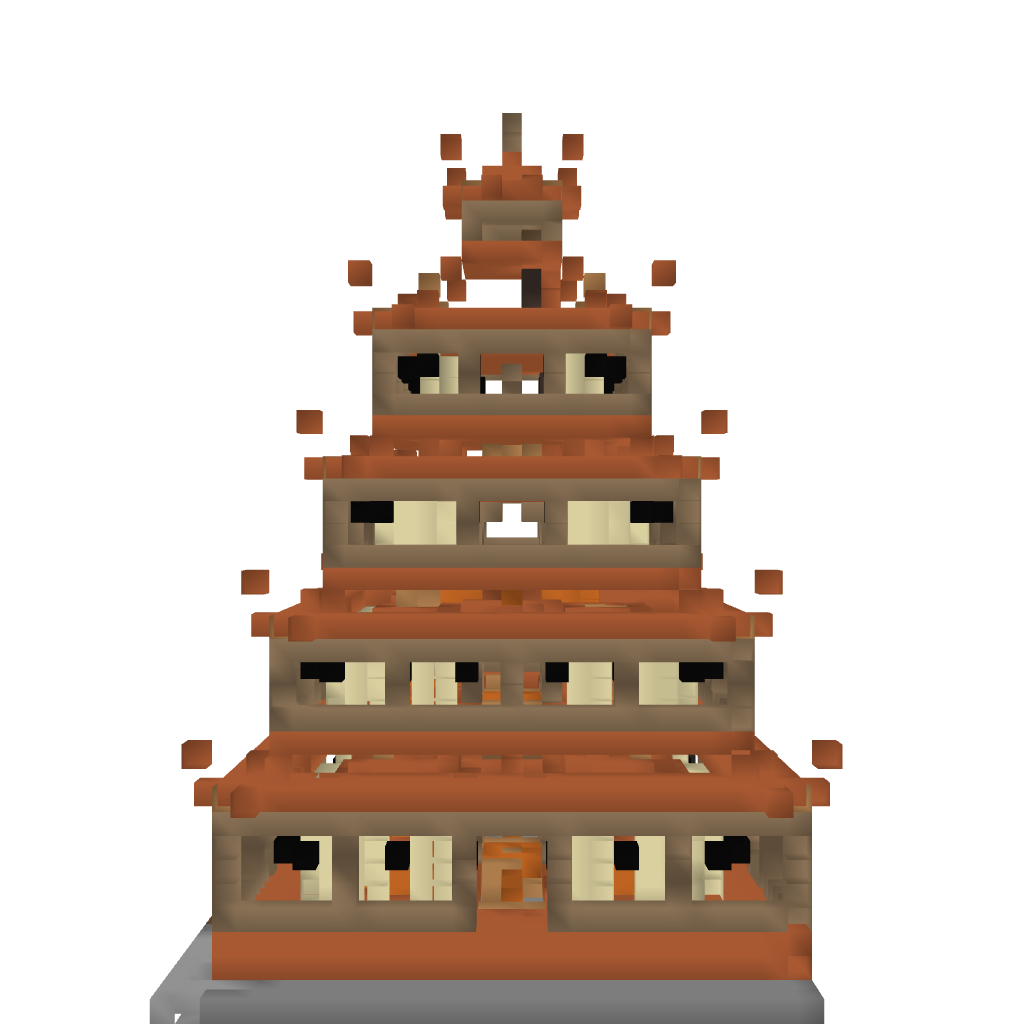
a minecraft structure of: Pagoda